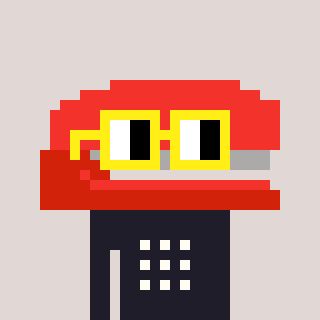
a pixel art character with square yellow glasses, a stapler-shaped head and a grayscale-colored body on a warm background